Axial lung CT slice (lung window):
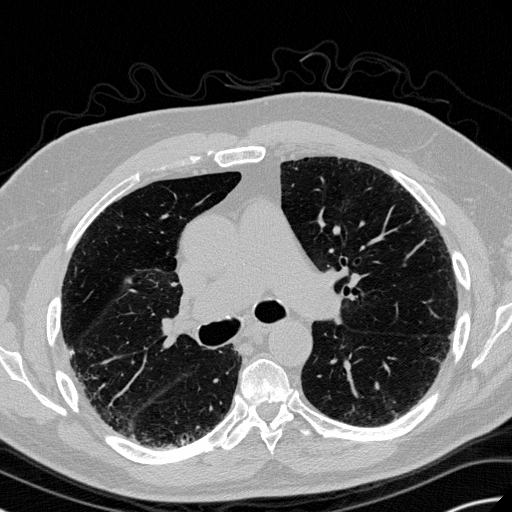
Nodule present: no